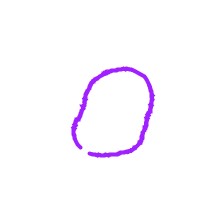
Shape: circle